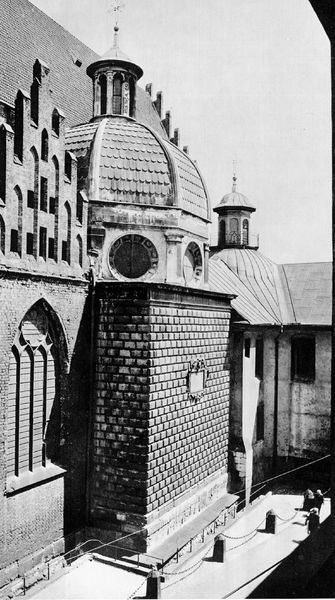
Titel: Myszkowski-Kapelle an der Dominikanerkirche. Entwurf Santi Gucci (?), ausgeführt durch eine Werkstatt von Krakau-Pinczów
Standort: Krakau (Kraków), Dominikanerkirche (EU - PL)
Schlagwörter: dunkel, himmel, schatten, weiß, fenster, grau, hell, laterne, licht, pfeiler, schwarz, straße, dach, gebäude, haus, wand, architektur, stein, kirche, gotik, rund, turm, bogen, fassade, kette, dächer, giebel, mauer, ziegel, backstein, hof, kuppel, spitz, geländer, foto, fotografie, gewölbe, kreuz, türme, palast, rundfenster, dom, seil, mauerwerk, rippen, schwarz-weiss, kreise, kathedrale, gemäuer, zacken, klinker, gotisch, spitzbögen, kapelle, fachwerk, draht, bauwerk, poller, rotunde, kuppeldach, ette, shwarzweiss, scjwarz-weiss